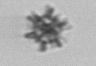
Label: Rhabdolithes